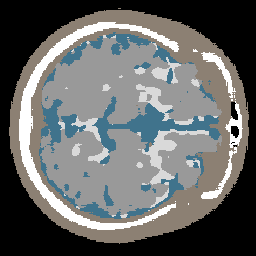
Label: no_lesion